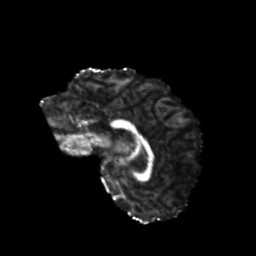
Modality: FA
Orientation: sagittal
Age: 20
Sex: female
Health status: healthy
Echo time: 0.074 s